Question: Given the schedule below, what is the maximum total time (in minutes) a person can spend in lectures? The selected schedule MUST include at least one Mathematics lecture and at least one Art lecture. In the chart: blue for mathematics, green for physics, yellow for art, purple for music, and orange for physical education. All time nodes are integer multiples of 10 minutes.
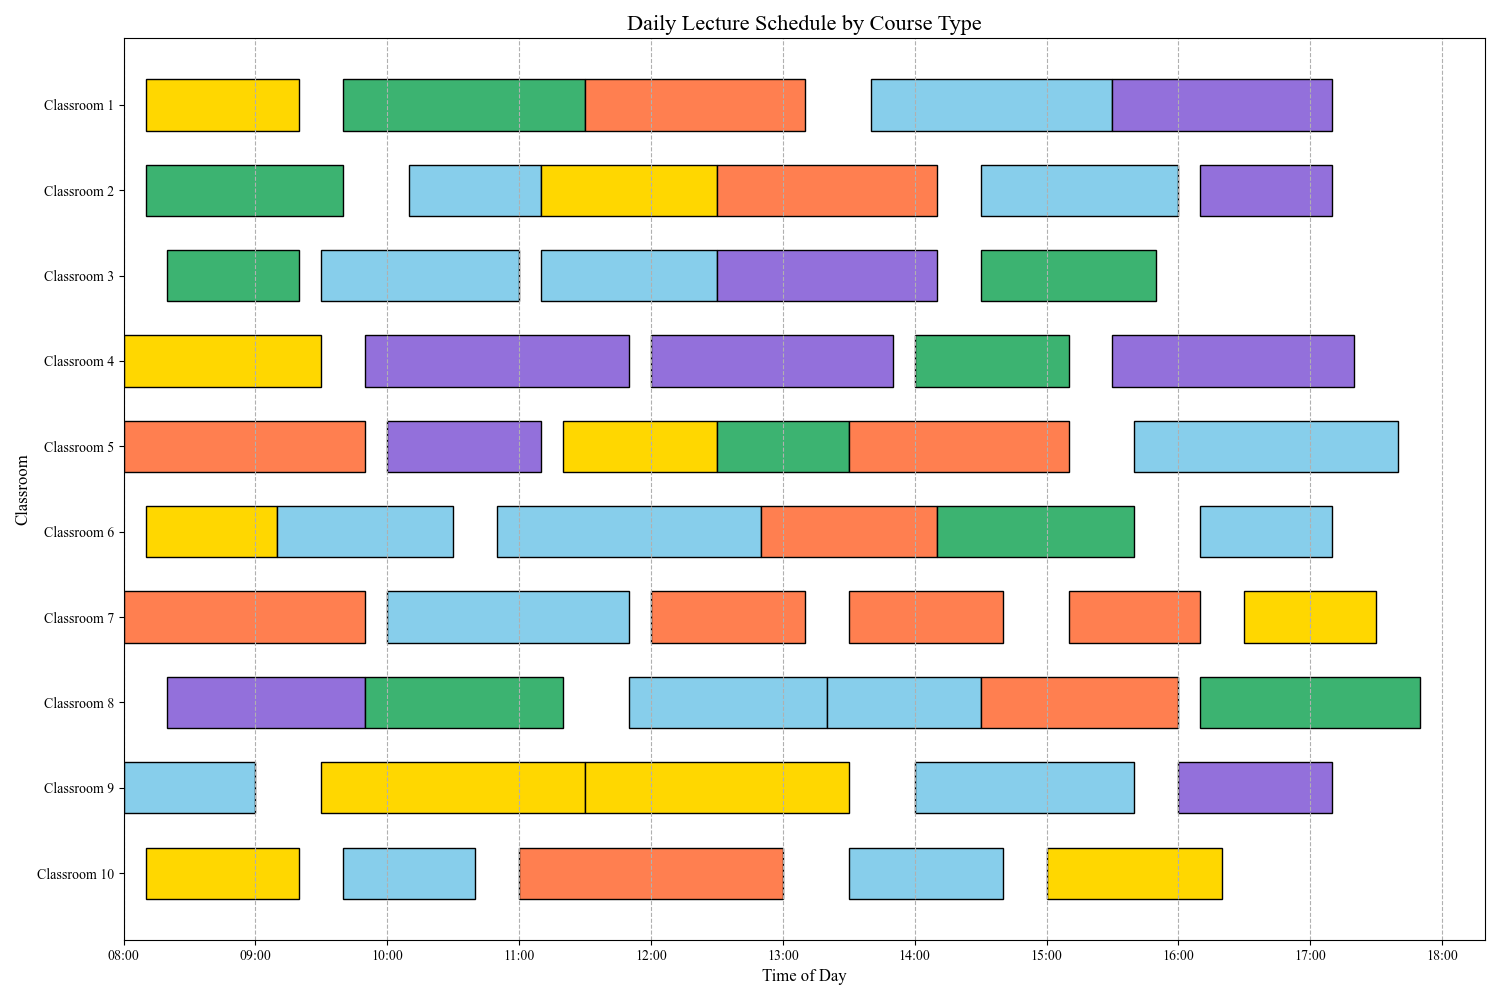
Answer: 590